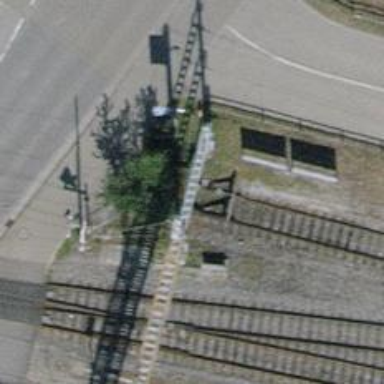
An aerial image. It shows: Railway buffer stop.